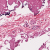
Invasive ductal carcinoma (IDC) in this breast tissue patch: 0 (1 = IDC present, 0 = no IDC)